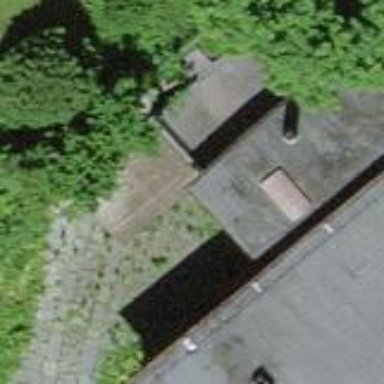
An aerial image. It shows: Part of building is shown in the image.